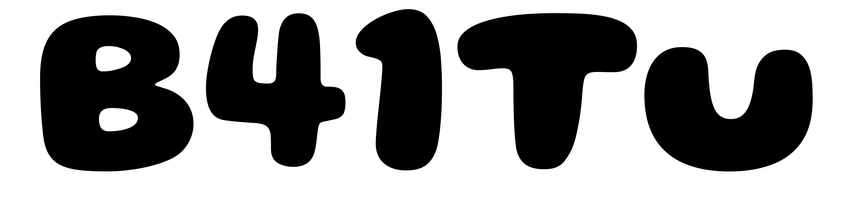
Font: Gluten_ExtraBold